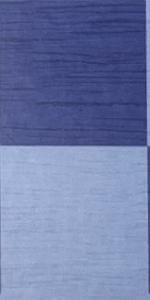
Label: Empty